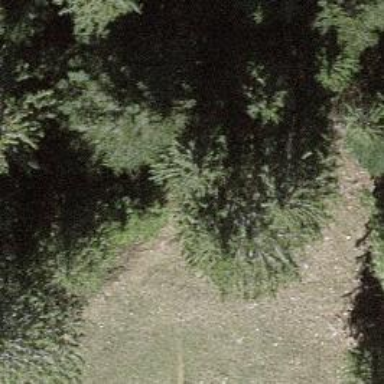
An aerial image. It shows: Steep unpaved steps.